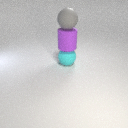
large gray rubber sphere above large purple rubber cylinder